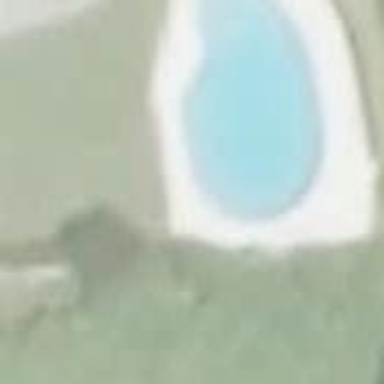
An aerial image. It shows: Swimming pool located in leisure land.